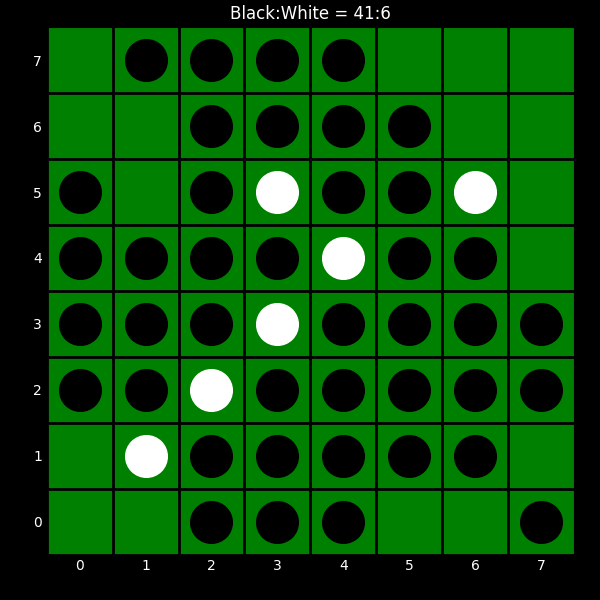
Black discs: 41
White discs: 6